Question: I am currently using this code to screen capture the panel I created, but whenever I am saving it, the quality is bad. Is there any way to maintain the good quality when saving it?
I tried resizing the panel but the result is still the same.
I tried doing a normal screen shot with the snipping tool and it also has the same result with the codes I use.
Any suggestions? or help?
'''
private void SaveControlImage(Control theControl)
{
snapCount++;
int width = panel1.Size.Width;
int height = panel1.Size.Height;
Bitmap bm = new Bitmap(width, height, PixelFormat.Format64bppPArgb);
panel1.DrawToBitmap(bm, new Rectangle(0, 0, width, height));
//bm.Save(@"D:\TestDrawToBitmap.bmp", ImageFormat.Bmp);
bm.Save(deskTopPath + @"/Offer_" + snapCount.ToString() + "_" + DateTime.Now.ToString("yyyyMMdd") + @".jpg", System.Drawing.Imaging.ImageFormat.Jpeg);
}
'''
---
Like here, it looks pixelated if you compare it to what you're reading now (like this website). I tried to screen cap the form but it looks like the uploaded picture so its useless
Screenshot:

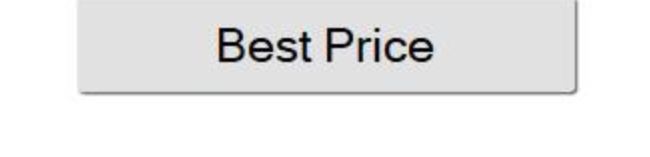
Answer: This is what I use to save a screenshot:
'''
using System.Drawing;
using System.Drawing.Imaging;
using System.IO;
private void SaveControlAsImage(Control control, string path)
{
Bitmap bitmap = new Bitmap(control.Width, control.Height);
control.DrawToBitmap(bitmap, control.Bounds);
using (FileStream fs = new FileStream(path, FileMode.Create, FileAccess.ReadWrite))
{
/* using ImageFormat.Png or ImageFormat.Bmp saves the image with better quality */
bitmap.Save(fs, ImageFormat.Png);
}
}
'''
<URL>
<URL>
<URL>
It's not the best quality (just a little blurry), but this removes the distortion around the text and keeps the right color.
Sidenote: You're not using the parameter ('theControl') passed to your method, so you might as well remove it (not recommended), or change all the calls to 'panel1' inside the method to 'theControl' and call the method like
'''
this.SaveControlImage(this.panel1);
'''
Also, when you're accessing just a property (i.e. 'this.panel1.Size.Width') it's better to just call the property instead of assign it to a variable. If you're calling a method and getting a value back (which you'll be using more than once), you must assign it to a variable (i.e. 'int arrayCount = array.Count()').